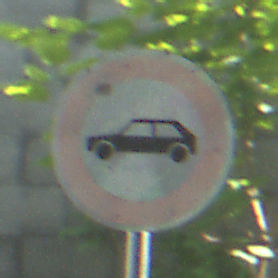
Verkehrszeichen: VerbotPersonenkraftwagen
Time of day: Midday
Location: Outdoor (Suburban)
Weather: Clear
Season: NotSpecified
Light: Natural